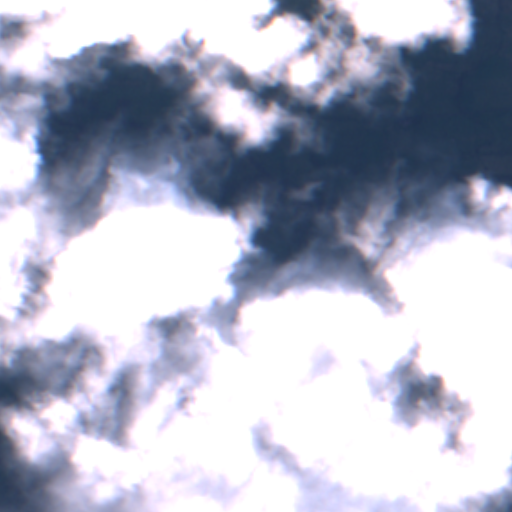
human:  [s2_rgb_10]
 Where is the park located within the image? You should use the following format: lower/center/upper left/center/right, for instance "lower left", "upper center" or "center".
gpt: The park is located in the center left of the image.
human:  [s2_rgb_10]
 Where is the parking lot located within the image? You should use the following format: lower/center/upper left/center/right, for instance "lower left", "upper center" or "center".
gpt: The parking lot is located in the center left of the image.
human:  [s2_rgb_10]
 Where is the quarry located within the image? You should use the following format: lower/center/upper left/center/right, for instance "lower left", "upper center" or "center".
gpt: The quarry is located in the lower right of the image.
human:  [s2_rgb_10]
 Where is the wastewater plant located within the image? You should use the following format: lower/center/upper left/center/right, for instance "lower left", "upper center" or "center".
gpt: The wastewater plant is located in the center left of the image.
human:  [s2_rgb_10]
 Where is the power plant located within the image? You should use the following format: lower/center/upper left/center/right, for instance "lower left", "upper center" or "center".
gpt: There is no power plant in the image.